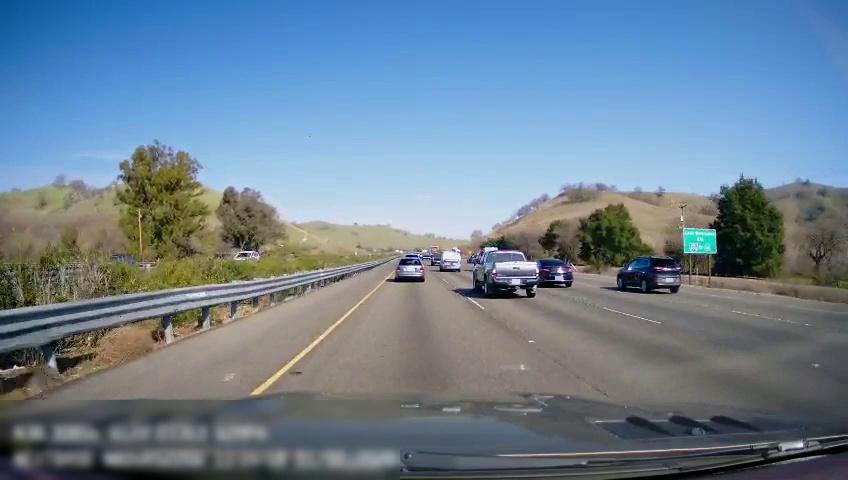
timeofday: Day
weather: Sunny
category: Drivable Space
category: Vehicles | Car
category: Vehicles | Car
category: Vehicles | SUV
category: Vehicles | SUV
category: Vehicles | Truck
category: Vehicles | Truck
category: Vehicles | Car
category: Vehicles | SUV
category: Vehicles | Van
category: Vehicles | Truck
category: Vehicles | SUV
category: Lanes | Current Lane
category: Lanes | Current Lane
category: Lanes | Alternate Lane
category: Lanes | Alternate Lane
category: Traffic | Signs